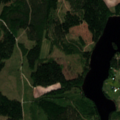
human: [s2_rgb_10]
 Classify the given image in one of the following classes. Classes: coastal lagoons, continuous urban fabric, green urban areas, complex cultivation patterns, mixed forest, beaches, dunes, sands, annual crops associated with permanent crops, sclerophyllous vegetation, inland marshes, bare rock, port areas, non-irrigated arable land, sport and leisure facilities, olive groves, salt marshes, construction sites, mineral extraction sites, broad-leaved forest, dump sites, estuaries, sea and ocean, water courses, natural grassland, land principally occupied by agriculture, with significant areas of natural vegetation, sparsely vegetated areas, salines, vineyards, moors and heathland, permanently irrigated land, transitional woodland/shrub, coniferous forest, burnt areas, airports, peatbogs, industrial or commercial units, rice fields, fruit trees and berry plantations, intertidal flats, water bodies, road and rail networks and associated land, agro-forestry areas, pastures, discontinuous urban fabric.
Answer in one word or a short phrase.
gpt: land principally occupied by agriculture, with significant areas of natural vegetation, coniferous forest, transitional woodland/shrub, water bodies